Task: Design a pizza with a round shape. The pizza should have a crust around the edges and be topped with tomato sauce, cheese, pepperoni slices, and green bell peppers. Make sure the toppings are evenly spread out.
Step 585:
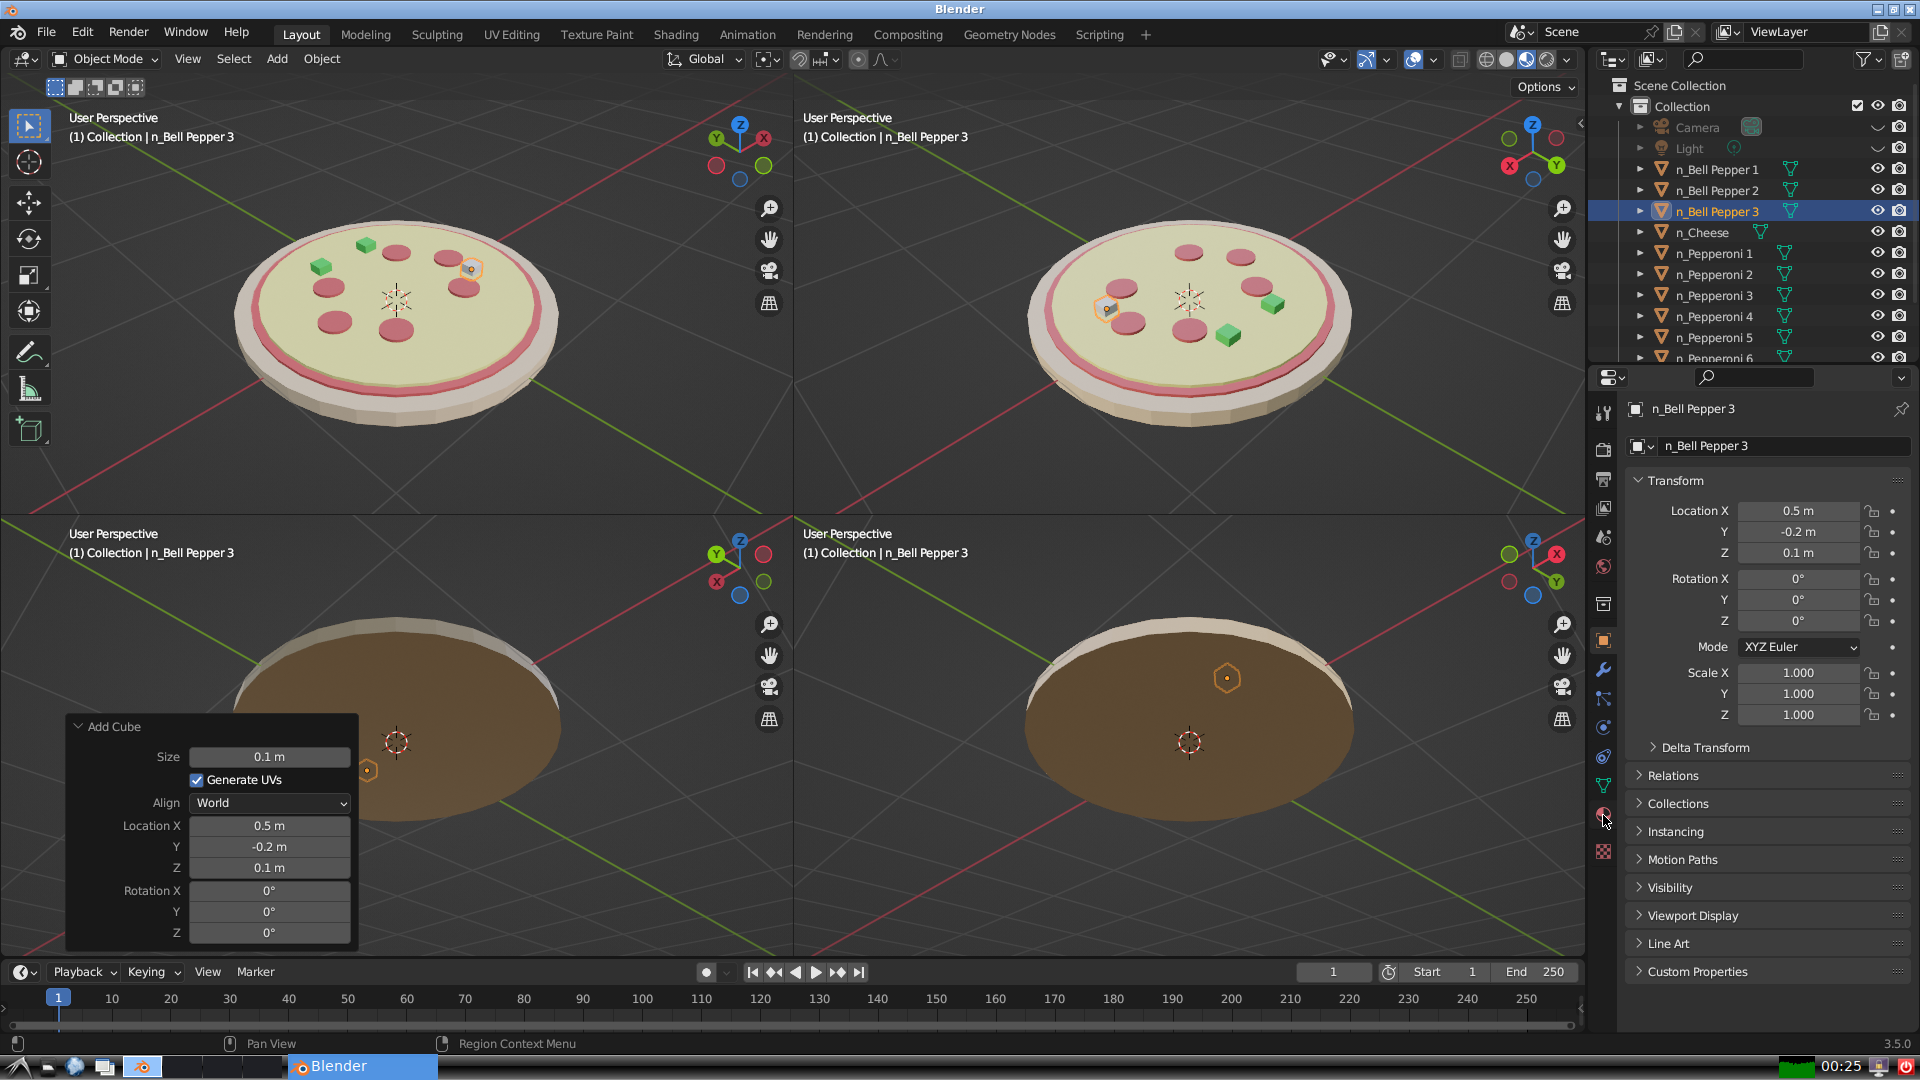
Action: click: no